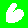
Digit: 6